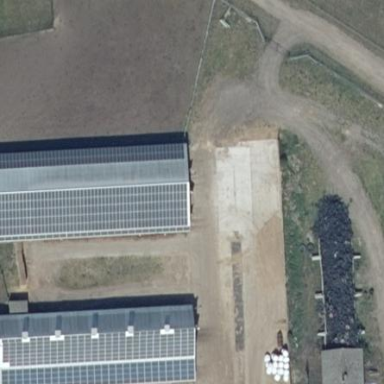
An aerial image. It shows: Gabled farm auxiliary building with gray roof oriented along its length.